Question: A picture is worth thousand words. This is menu / sidebar which I want to get:

Note that it is fake. This is just static QTreeWidget preparation with 3 columns, colspan and header hidden.
Nedded features:
- - -
I'm beginner in Qt Framework but not such lame. I studied examples to find interesting solutions but I'm not sure which will be the easiest:
- - -
Any suggestions or other solutions? Never tried QML / QtQuick, had no time to learn it but maybe I could use QDeclarativeView or QQuickWidget
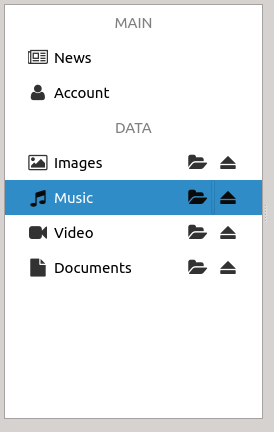
Answer: if you decide to go QML (which I would recommend, unless you have specific reasons not to) here's what you could do.
- Step one: Use a ListView with section headers: <URL>- Step two: Create an item delegate with multiple actions / subitems.
Just take a look at the Qml docs and examples or the QML Book linked above to understand the basics of the model, ListView and delegate concepts:
<URL>
As to anchoring, you can do that pretty easily too by using the anchors property and the many layout options QML gives you:
<URL>
Hope this helps.